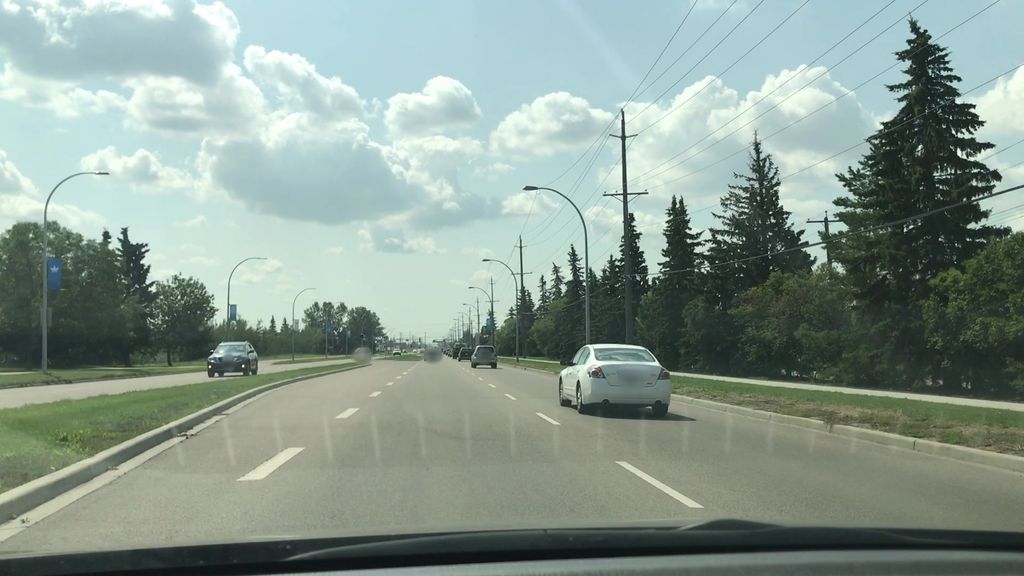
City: edmonton